Question: I'm trying to catch the error on the database connection but I get the an error when I enter a wrong host name only, here's my code :
'''
try
{
$mysqlconnection = new PDO('mysql:host=localshost;dbname=test', 'root', '');
}
catch (Exception $ex)
{
die('Erreur : ' . $ex->getMessage());
}
'''
And here's the error I get :

Why do I get this error ONLY if I set a wrong hostname ?
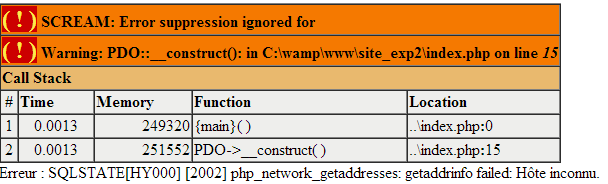
Answer: You might want to turn the exceptions on and use 'PDOException' for the caught exception.
'''
try {
$mysqlconnection = new PDO(
'mysql:host=localshost;dbname=test',
'root', 'yourPasswordHere'
);
$mysqlconnection->setAttribute(PDO::ATTR_ERRMODE, PDO::ERRMODE_EXCEPTION);
} catch (PDOException $ex) {
die('Erreur : ' . $ex->getMessage());
// or
// die('Erreur:' . PHP_EOL . $ex->getTraceAsString());
}
'''
For me it outputs
> Erreur : SQLSTATE[HY000] [2002] php_network_getaddresses: getaddrinfo failed: nodename nor servname provided, or not known